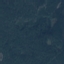
Land use / land cover: Forest